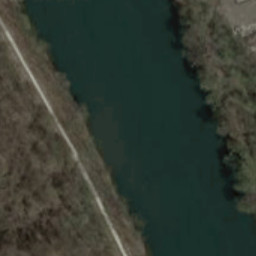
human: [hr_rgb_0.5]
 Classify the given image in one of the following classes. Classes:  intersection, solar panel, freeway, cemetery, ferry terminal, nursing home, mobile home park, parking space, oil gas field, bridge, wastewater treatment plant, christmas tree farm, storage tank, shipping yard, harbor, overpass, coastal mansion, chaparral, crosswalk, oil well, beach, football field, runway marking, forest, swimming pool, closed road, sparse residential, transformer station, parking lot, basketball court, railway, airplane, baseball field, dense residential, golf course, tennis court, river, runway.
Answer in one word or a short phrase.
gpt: river